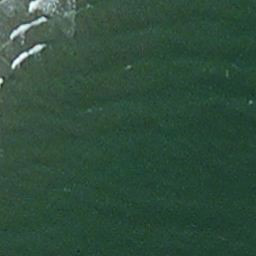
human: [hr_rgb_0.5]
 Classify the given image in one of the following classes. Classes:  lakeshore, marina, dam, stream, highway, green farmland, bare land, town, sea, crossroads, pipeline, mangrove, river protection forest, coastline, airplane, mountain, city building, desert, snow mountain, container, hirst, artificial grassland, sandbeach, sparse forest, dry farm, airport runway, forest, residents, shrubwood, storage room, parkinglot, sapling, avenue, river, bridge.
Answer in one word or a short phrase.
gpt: sea